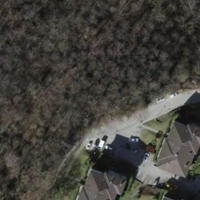
EUNIS habitat code: 53
Species observed at this site:
Corylus avellana